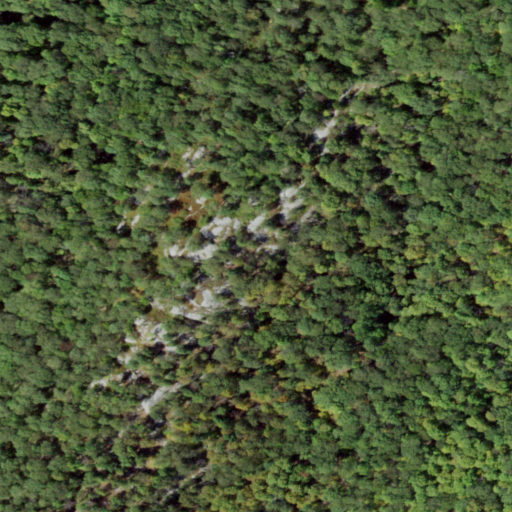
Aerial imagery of mountain in New York named Black Ash Mountain containing deciduous forest and shrub